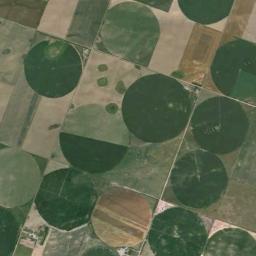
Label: circular_farmland